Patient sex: F
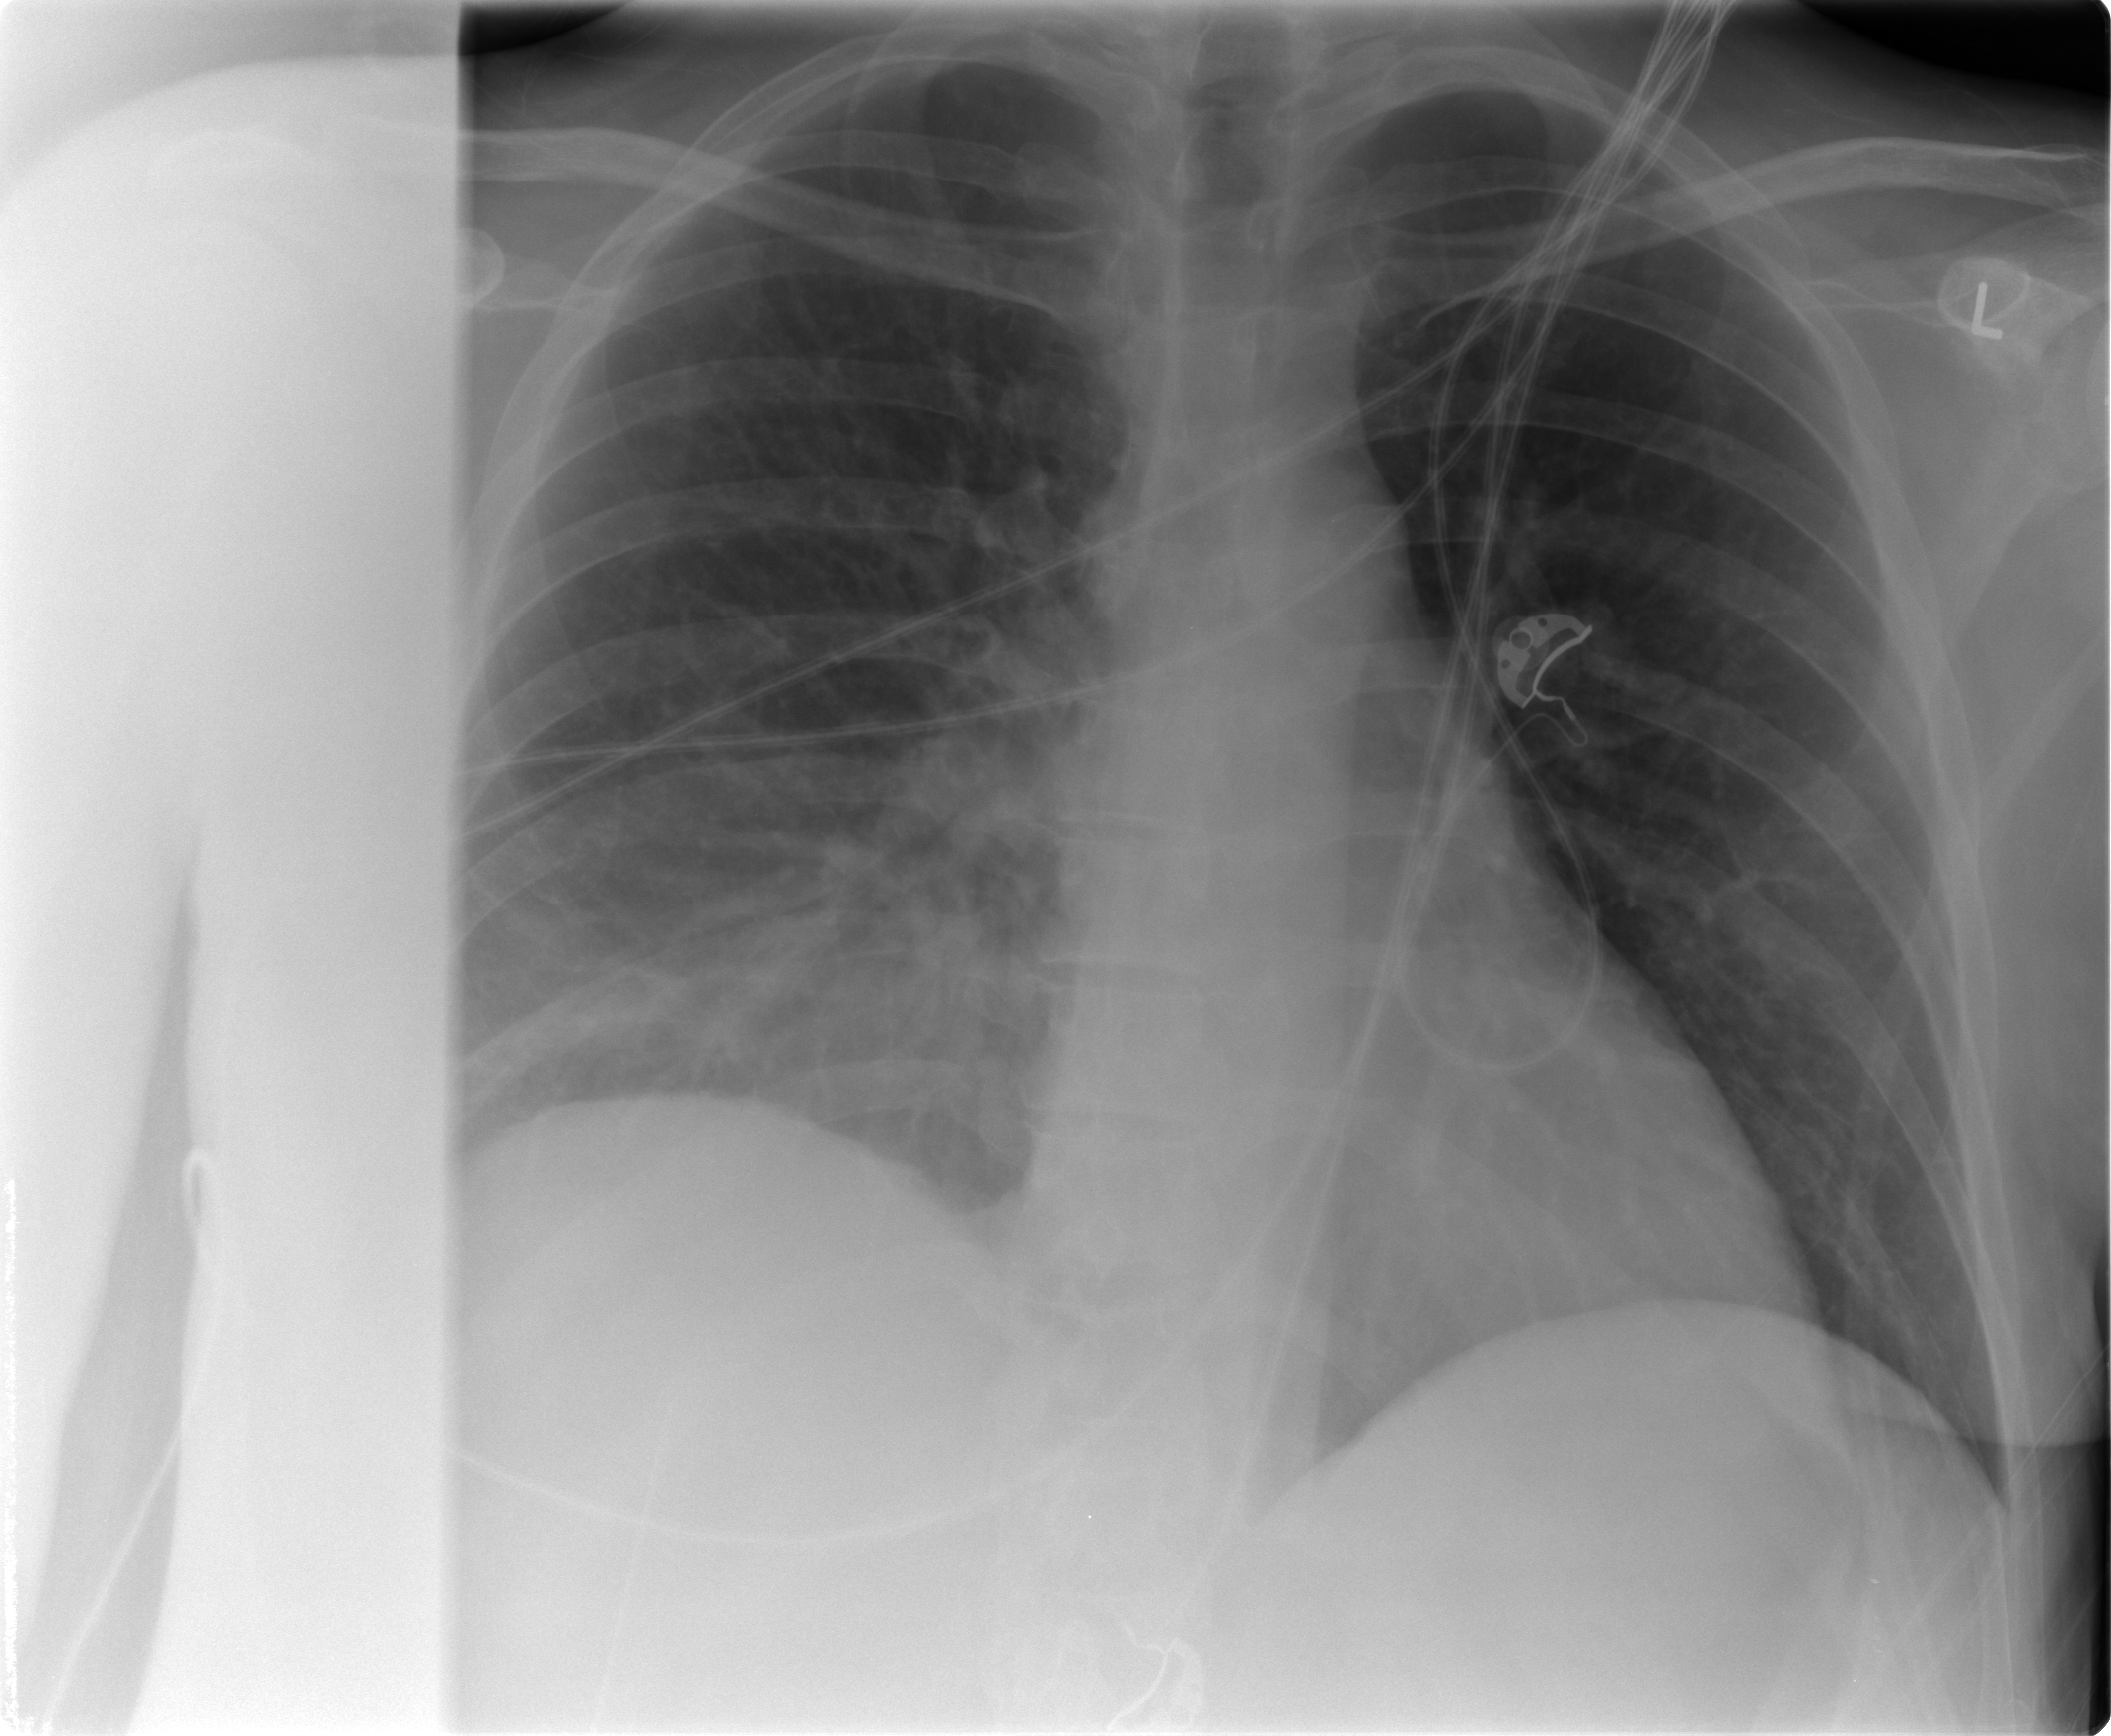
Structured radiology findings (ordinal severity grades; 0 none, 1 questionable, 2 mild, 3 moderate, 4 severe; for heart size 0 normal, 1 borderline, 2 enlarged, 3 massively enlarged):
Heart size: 0
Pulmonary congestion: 2
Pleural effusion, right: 2
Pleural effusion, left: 0
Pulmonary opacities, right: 2
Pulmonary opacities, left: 0
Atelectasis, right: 2
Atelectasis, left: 0